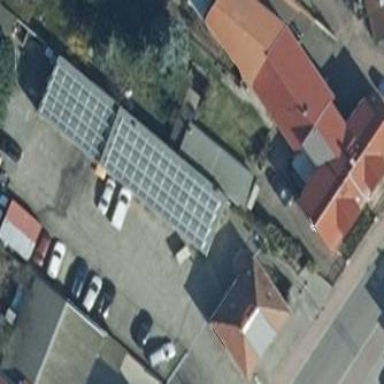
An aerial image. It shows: Building that houses car repair shop.